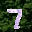
Label: 7